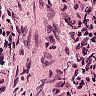
Metastatic tissue present: no